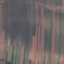
Label: PermanentCrop